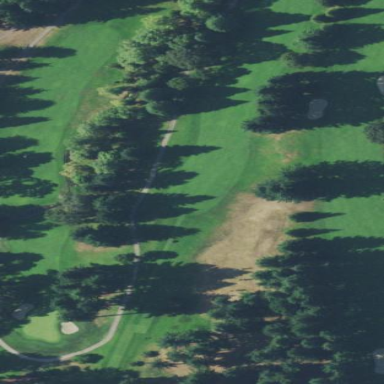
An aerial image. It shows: Well-maintained grassy area known as the fairway on golf course.